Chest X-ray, PA view. Patient: 31 years old, sex F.
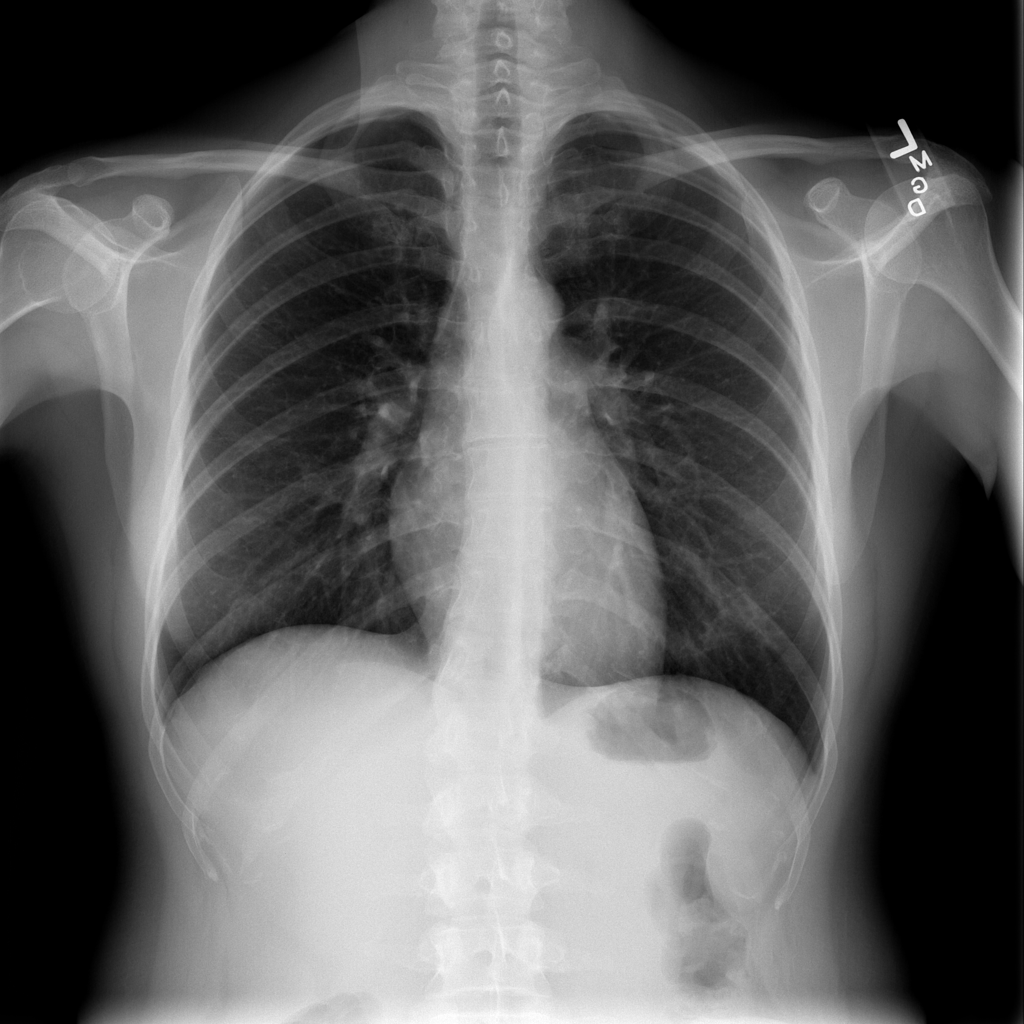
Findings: No Finding